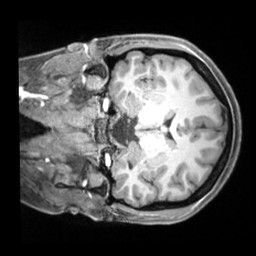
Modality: T1w
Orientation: coronal
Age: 27
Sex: female
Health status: ill
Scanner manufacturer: siemens
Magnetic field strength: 3 T
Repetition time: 2.2 s
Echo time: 0.00218 s